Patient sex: M
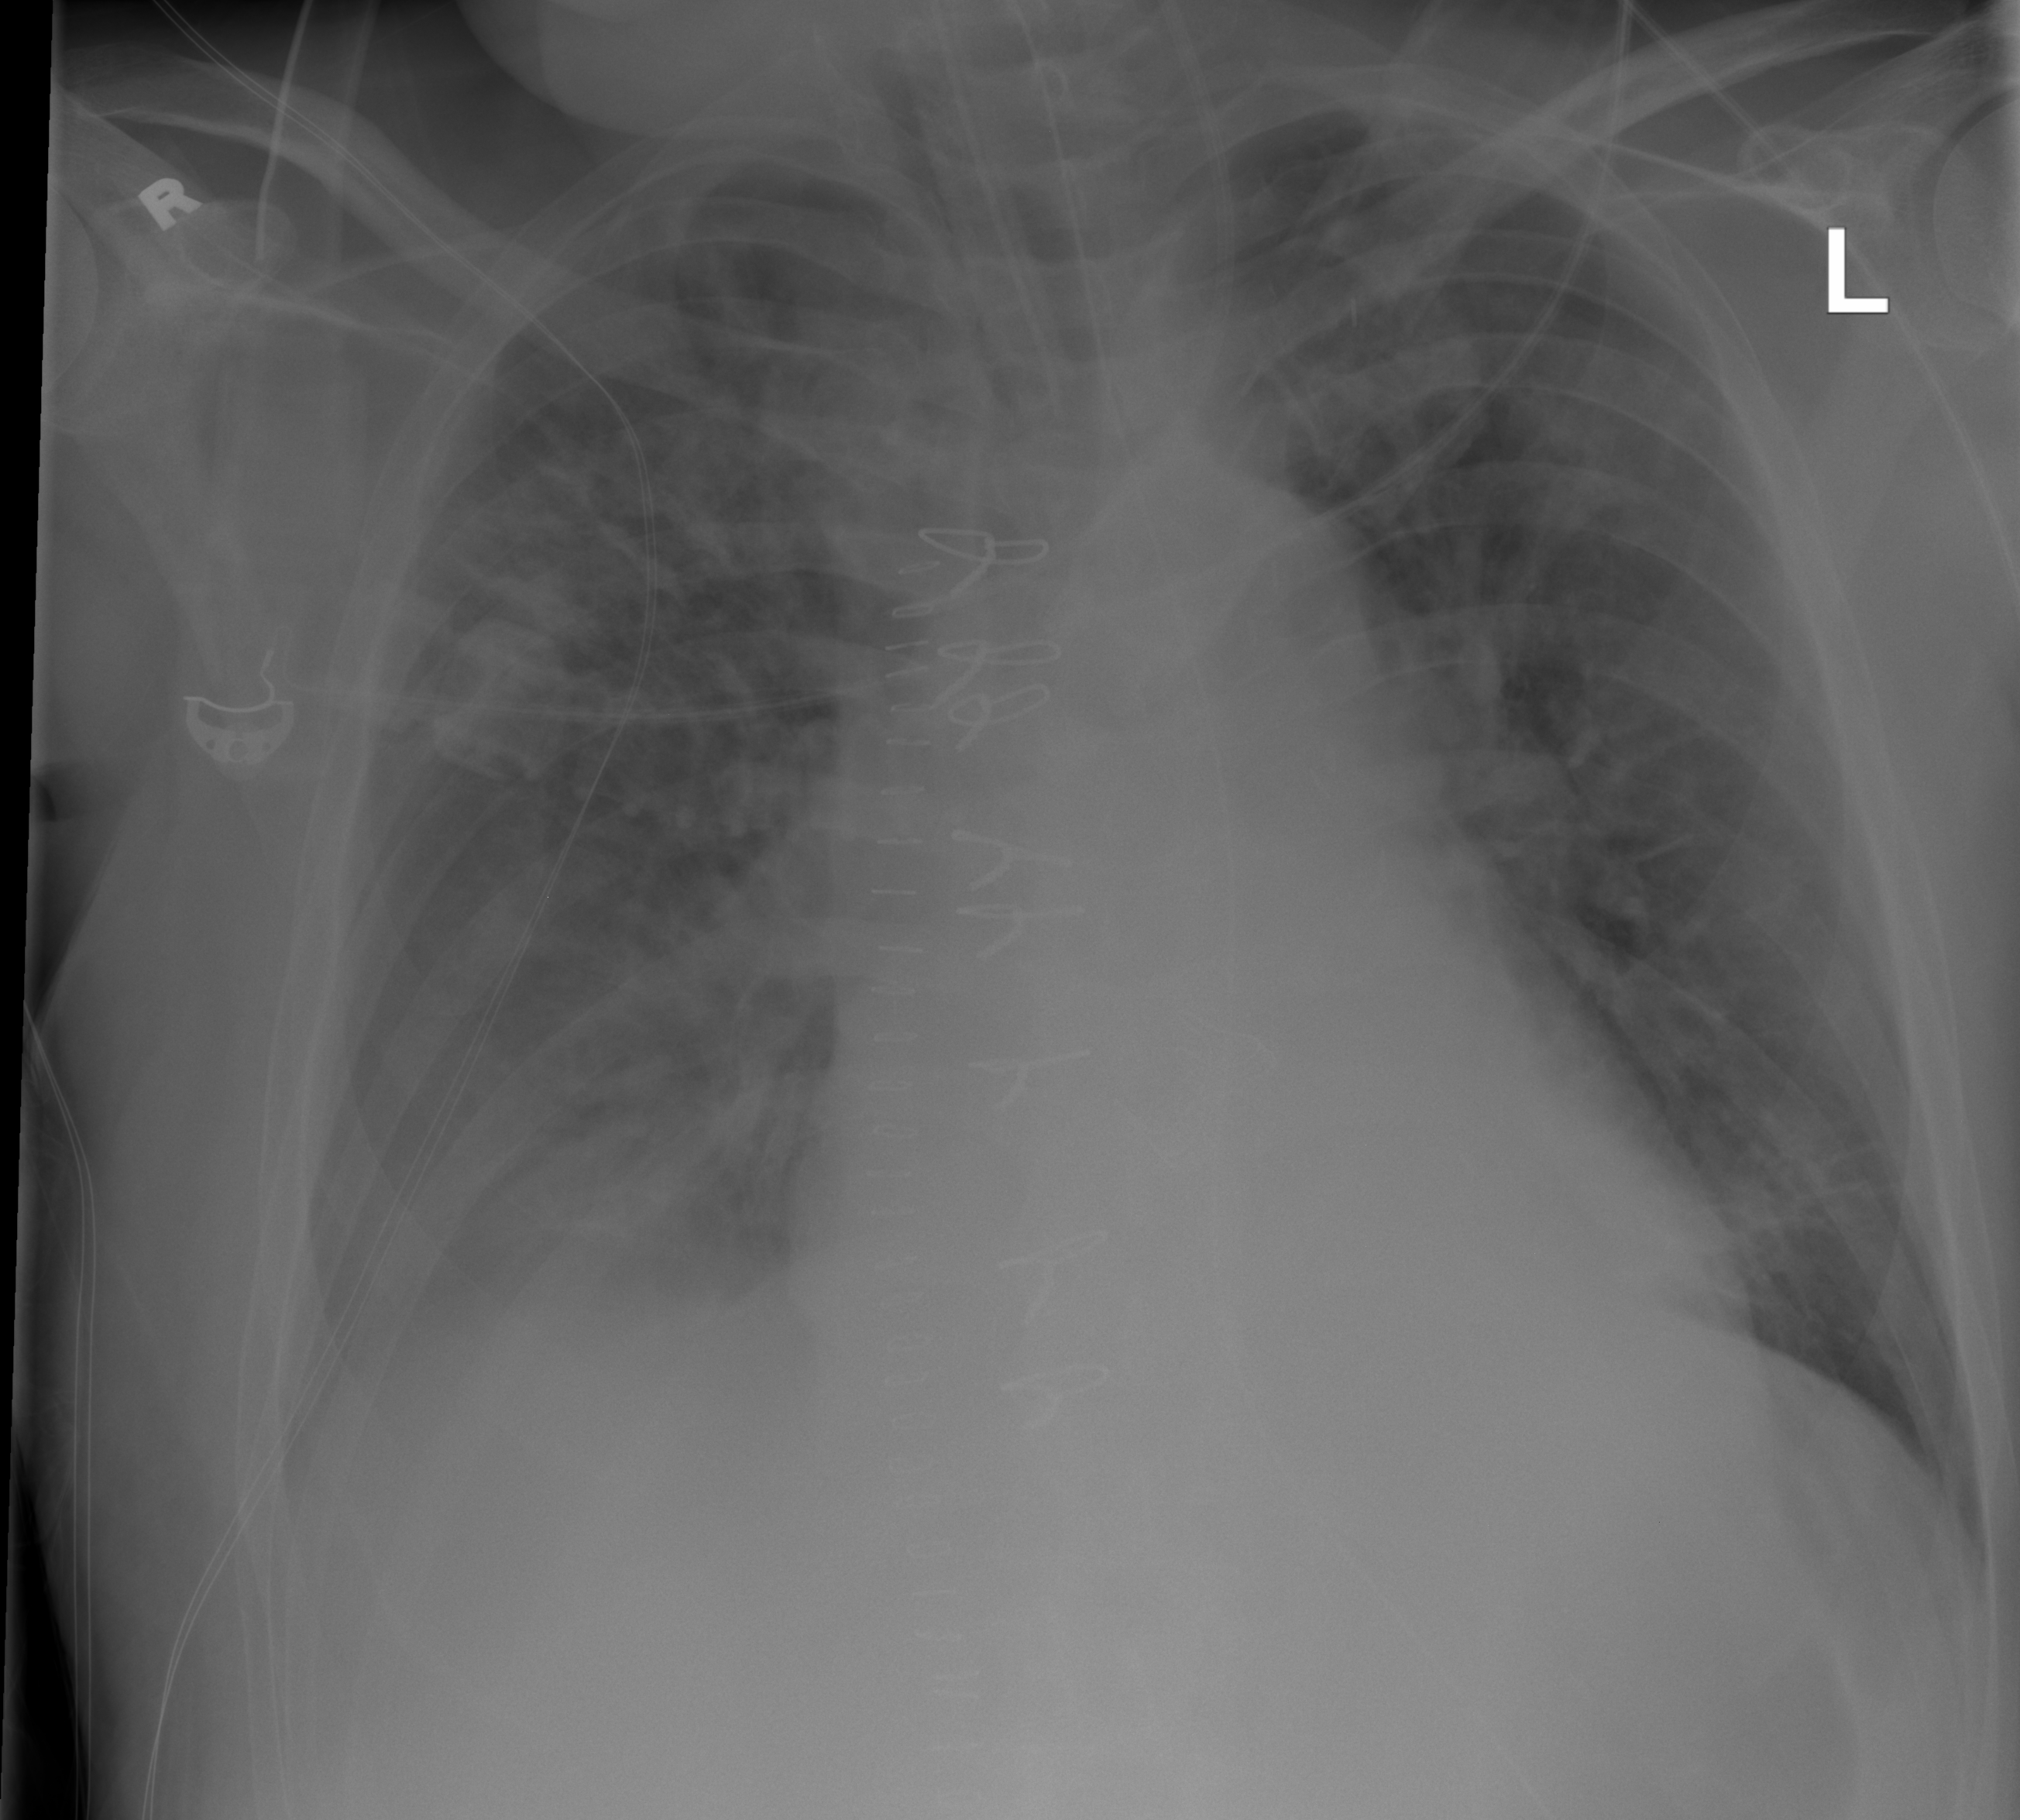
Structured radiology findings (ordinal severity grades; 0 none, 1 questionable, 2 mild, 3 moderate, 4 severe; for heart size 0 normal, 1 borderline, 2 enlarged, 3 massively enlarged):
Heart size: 2
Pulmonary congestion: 2
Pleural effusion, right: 2
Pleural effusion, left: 0
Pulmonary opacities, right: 1
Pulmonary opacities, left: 0
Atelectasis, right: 2
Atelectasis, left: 0